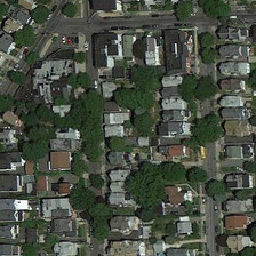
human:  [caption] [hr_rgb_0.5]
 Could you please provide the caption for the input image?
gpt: Buildings with sloping roofs are arranged closely in every block.

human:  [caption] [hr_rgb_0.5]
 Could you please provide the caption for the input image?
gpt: some trees are interspersed in the residential which has some dark cyan and brown flats .

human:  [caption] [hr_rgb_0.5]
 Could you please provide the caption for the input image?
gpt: rows of dense residential houses are separated by roads .

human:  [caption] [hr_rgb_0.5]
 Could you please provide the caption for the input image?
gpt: The sloped roof building is lined up in each block.

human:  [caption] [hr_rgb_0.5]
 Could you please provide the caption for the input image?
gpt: buildings with inclined roofs are aligned compactly in each block.